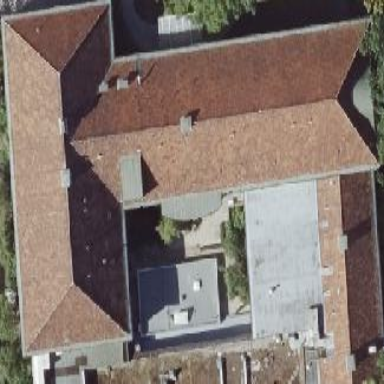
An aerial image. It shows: Building with hipped roof shape.